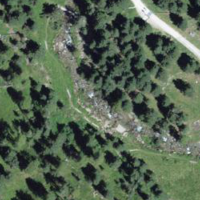
EUNIS habitat code: 43
Species observed at this site:
Geum rivale